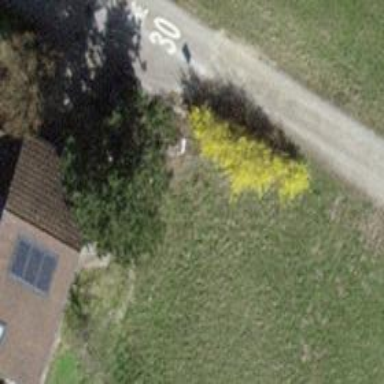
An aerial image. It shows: Beautiful tree in nature.